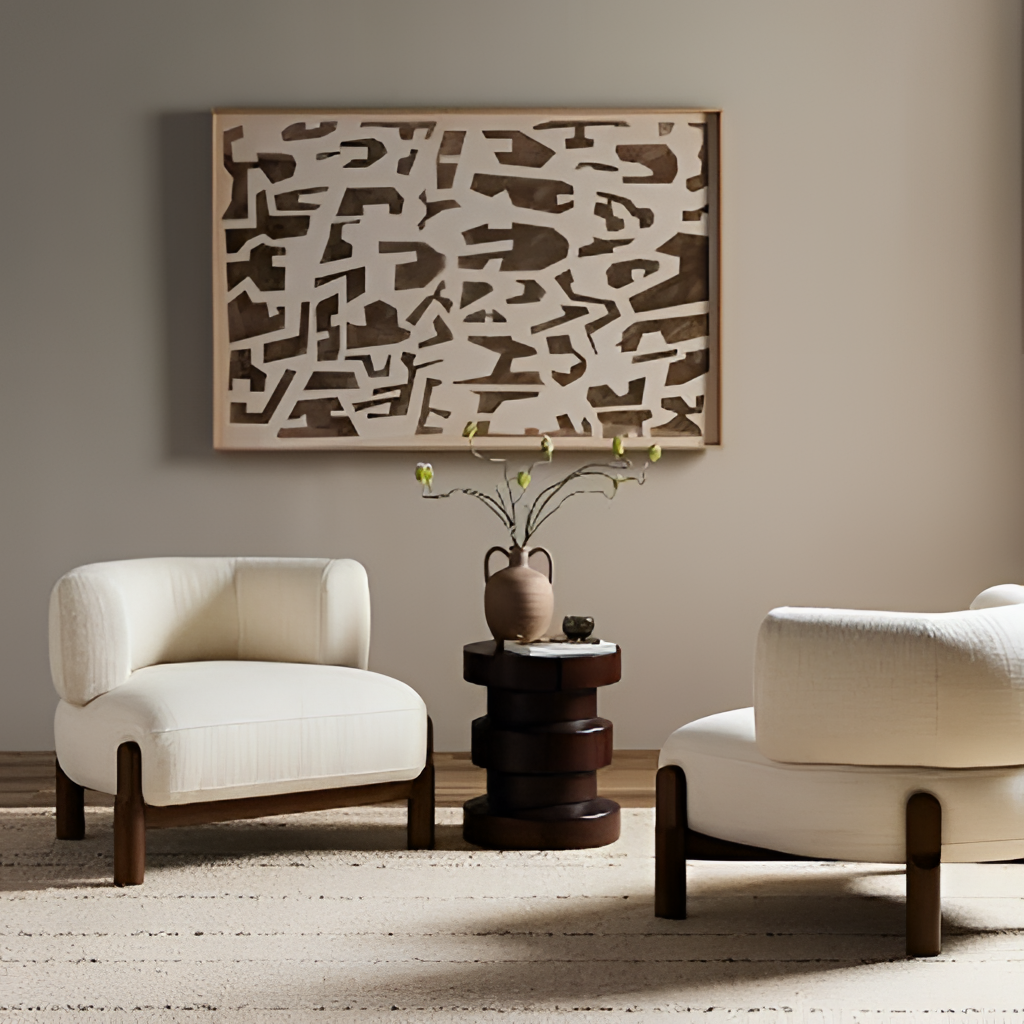
fabric armchairs, living room, taupe paint wallpaper, with solid pattern, wood flooring, with plank pattern, contemporary